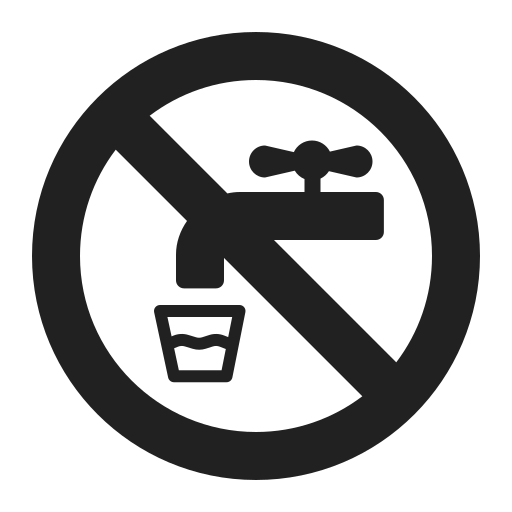
non potable water high contrast